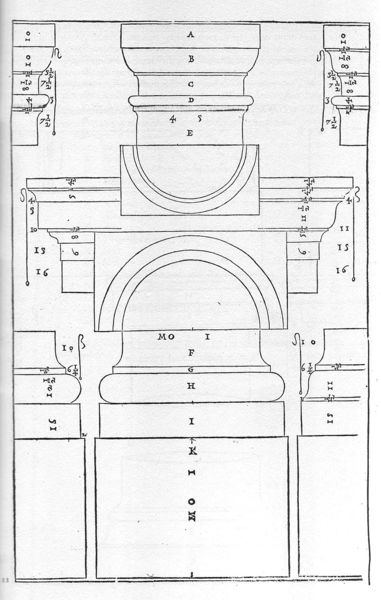
Titel: I Quattro Libri della Architettura, Buch I, Kap. 14 Über die toskanische Ordnung (Schnitt durch eine Säule)
Künstler: Andrea Palladio
Institution: (Seriendruck)
Schlagwörter: fuß, kämpfer, weiß, stadt, grau, schwarz, skizze, säule, tür, zeichen, zeichnung, haus, profile, architektur, rahmen, sockel, stein, kirche, renaissance, schrift, ansicht, bogen, studie, grafik, graphik, linien, detail, zahlen, ziffern, einheit, platte, plinthe, bögen, eckig, linie, schnitt, schwarz-weiß, buchstaben, beschriftung, entwurf, darstellung, architrav, kapitell, art, kehle, konstruktion, plan, konsole, basis, konkav, konvex, nummerierung, schaft, querschnitt, wulst, nummer, grundriss, massstab, traktat, aufriss, massangabe, bauzeichnung, bauplan, kämpferplatte, statik, ordnung, bauteile, teile, berechnung, bezeichnungen, maße, bemassung, anleitung, angaben, technische zeichnung, base, größe, verhältnis, lehrbuch, skzze, käpfer, lame, rundsockel, bofen, säulenkopf, gebaud, säulenabschnitte, plannen